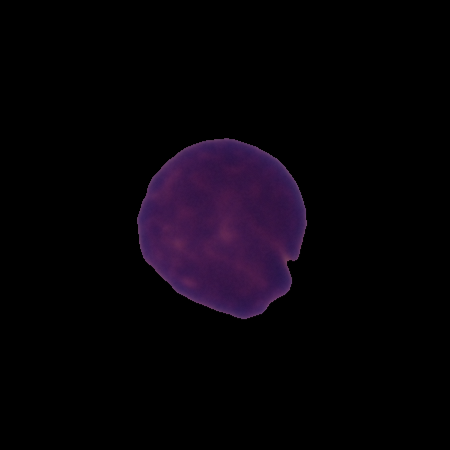
Label: healthy